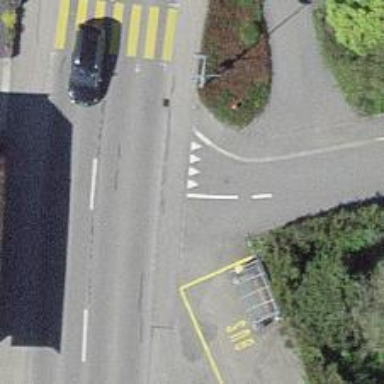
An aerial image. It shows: Road with "give way" sign.